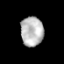
Tissue: prostate
Cell type: T cells
Senescence score: 0.3349
Nuclear area (px): 653
Mean DAPI intensity: 185.317